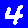
Digit: 4